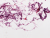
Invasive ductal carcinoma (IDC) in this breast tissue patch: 0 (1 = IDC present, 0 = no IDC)